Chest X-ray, PA view. Patient: 21 years old, sex M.
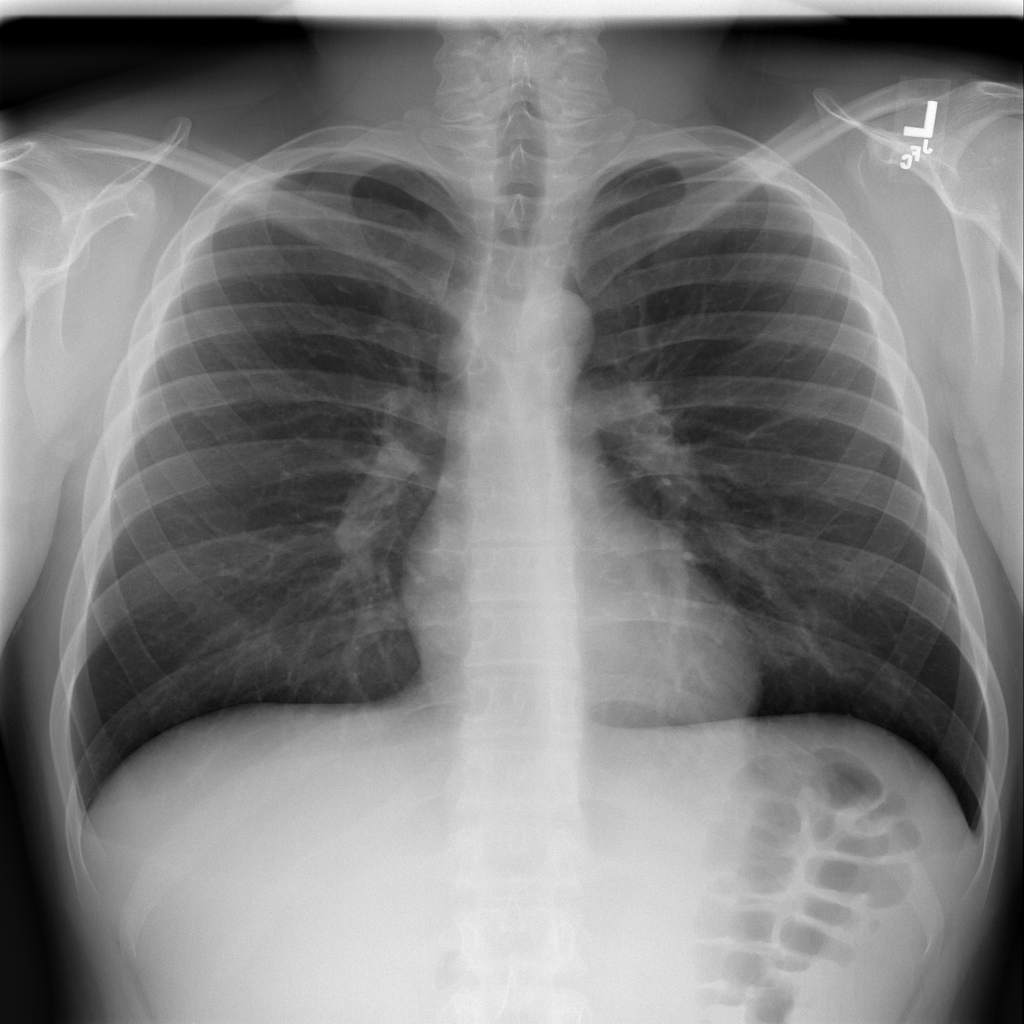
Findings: No Finding